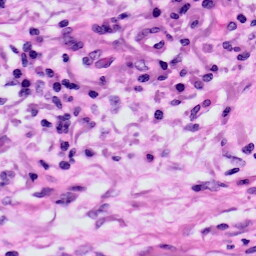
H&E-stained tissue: Skin